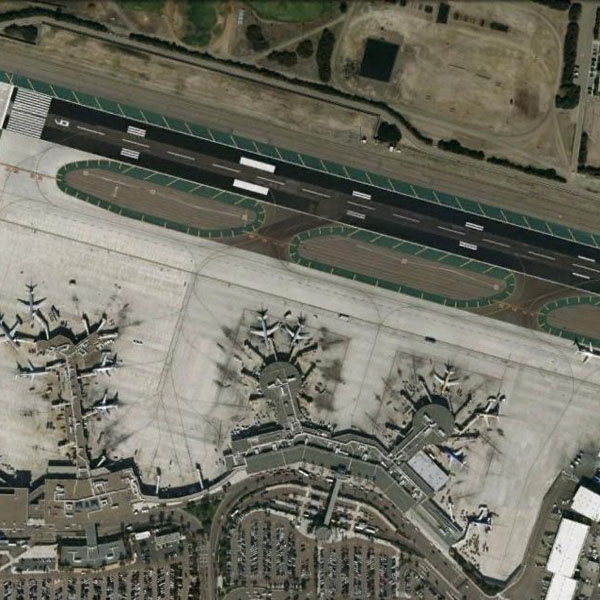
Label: Airport